Question: I want to create new liferay project but there is no option "Create new Liferay Project" in Eclipse IDE, there is only either "New Liferay Plugin Project" or "New Liferay Project from Existing Source" can somebody tell me why there is no possibility to create new Liferay project ?

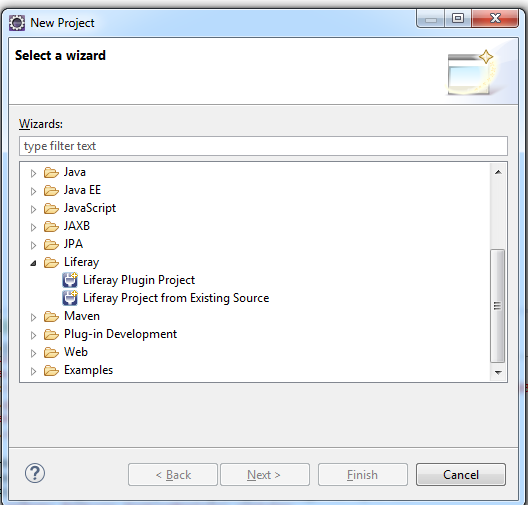
Answer: What do you expect from a "Liferay Project" that's not a "Liferay Plugin Project"?
This is just a naming glitch on both command's titles - in fact, commands denote "Plugin Projects" for Liferay, despite the different names.
When you create a new plugin project, you get a chance to define the plugin type in a wizard dialog. When you import a (plugin) project, the plugin type is derived from the actual project's content.